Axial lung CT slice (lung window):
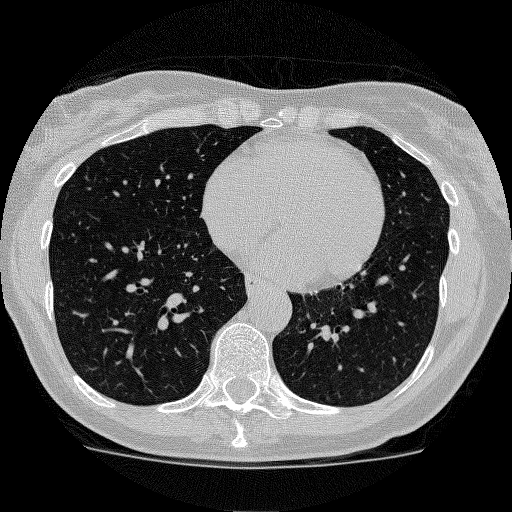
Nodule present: no